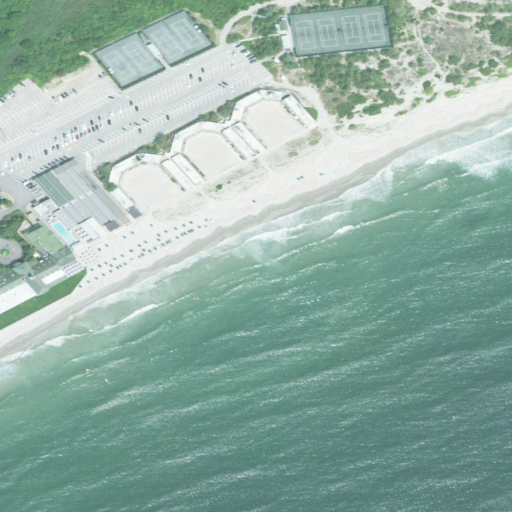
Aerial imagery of beach in Rhode Island named Conochet Club Beach containing open water, barren land, high intensity development, medium intensity development, herbaceous wetlands, and grassland